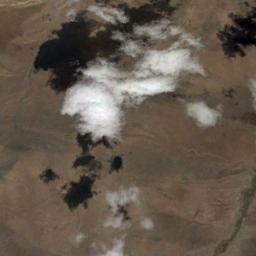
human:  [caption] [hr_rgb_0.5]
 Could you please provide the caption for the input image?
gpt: The clouds are in the air and the clouds are cast on the earthy ground .

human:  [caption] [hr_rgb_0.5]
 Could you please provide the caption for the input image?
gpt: A large cloud of white clouds floated over the farmland .

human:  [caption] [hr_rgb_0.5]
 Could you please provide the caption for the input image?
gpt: The white cloud is above bare land .

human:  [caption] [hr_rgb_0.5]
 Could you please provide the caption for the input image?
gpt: The cumulus clouds are located above the wasteland and the shadow of the clouds is on the wasteland .

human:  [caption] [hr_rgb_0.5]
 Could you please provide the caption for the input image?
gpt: A few pieces of white clouds over some lakes .